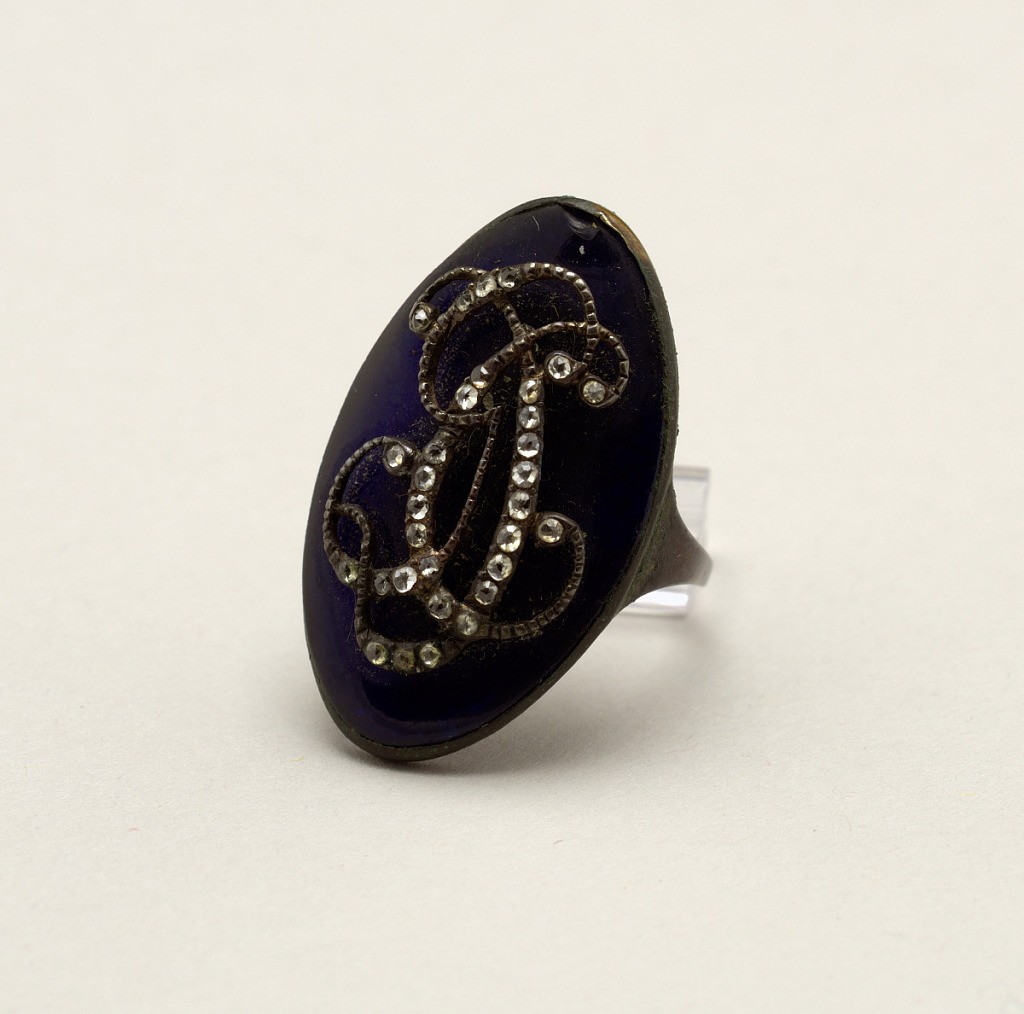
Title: Ring
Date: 19th century
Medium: Silver, paste, jewels.
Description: B: Ring with large oval blue, paste or foil (?) stone on which are the initials "G C D" in silver and paste diamonds.